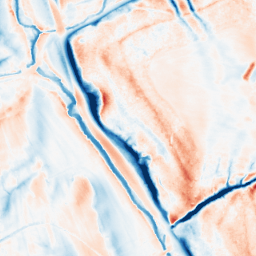
Category: classical
Decomposition family: gaussian_anisotropic
Decomposition parameters: sigma_x: 10
sigma_y: 2
Upsampling method: bilinear
Upsampling parameters: scale: 8
Upsampling scale: 8